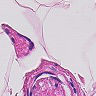
Metastatic tissue present: no